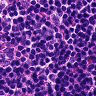
Metastatic tissue present: no